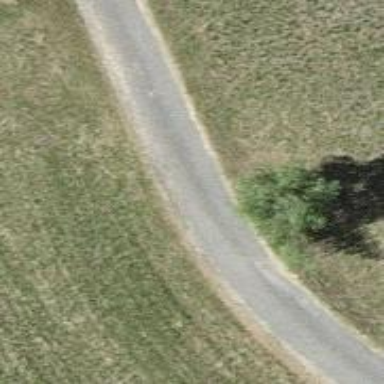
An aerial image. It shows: Well-maintained track road with grade 1 tracktype.